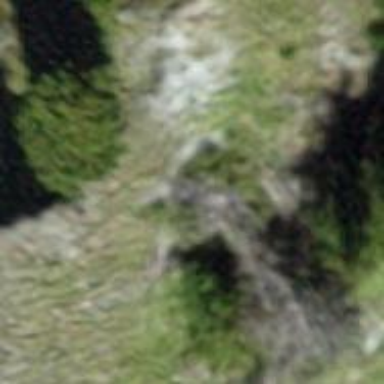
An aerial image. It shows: Forest with mix of leaf types.